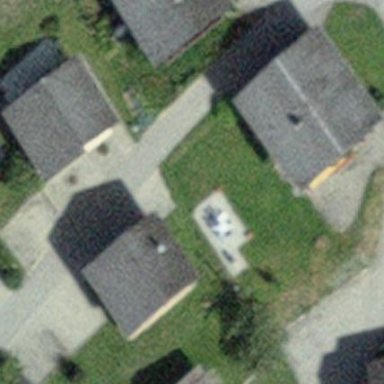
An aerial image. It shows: Simple and straightforward house.